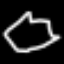
Label: octagon